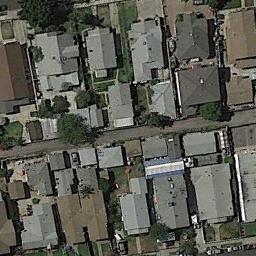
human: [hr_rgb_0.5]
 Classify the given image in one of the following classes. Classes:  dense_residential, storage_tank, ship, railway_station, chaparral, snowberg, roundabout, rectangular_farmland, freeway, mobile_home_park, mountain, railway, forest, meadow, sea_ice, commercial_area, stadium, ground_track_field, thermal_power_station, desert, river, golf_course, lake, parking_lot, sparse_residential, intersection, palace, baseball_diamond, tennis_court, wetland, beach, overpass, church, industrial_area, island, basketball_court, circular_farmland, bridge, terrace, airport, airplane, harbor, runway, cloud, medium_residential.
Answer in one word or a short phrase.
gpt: dense_residential